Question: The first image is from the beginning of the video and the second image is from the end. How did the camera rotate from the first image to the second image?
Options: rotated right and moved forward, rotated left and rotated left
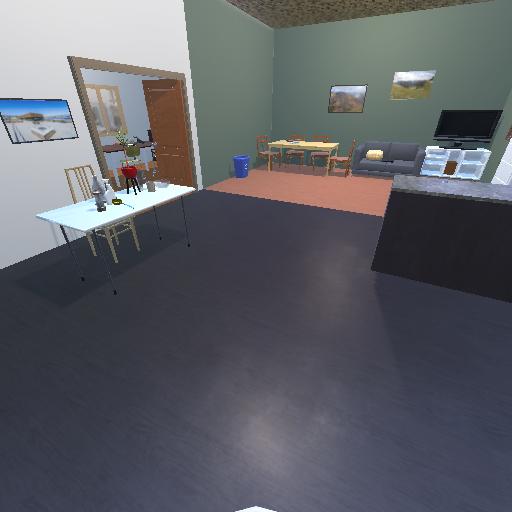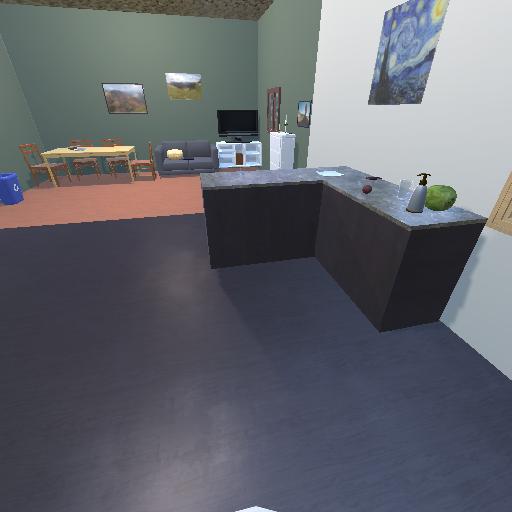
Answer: rotated right and moved forward